Aerial crown-view tile of a tropical tree (Barro Colorado Island, Panama), acquired 20250818:
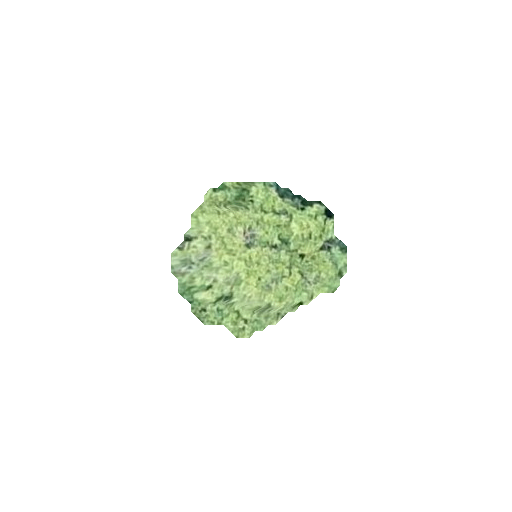
Species: Alseis blackiana
GBIF accepted scientific name: Alseis blackiana
Crown area: 27.564 m²